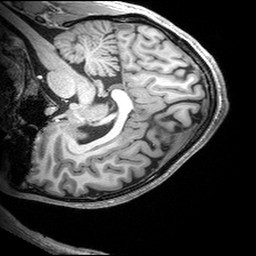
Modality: T1w
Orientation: sagittal
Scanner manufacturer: siemens
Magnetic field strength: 3 T
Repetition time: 2.53 s
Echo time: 0.00299 s